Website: apple
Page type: billing-address
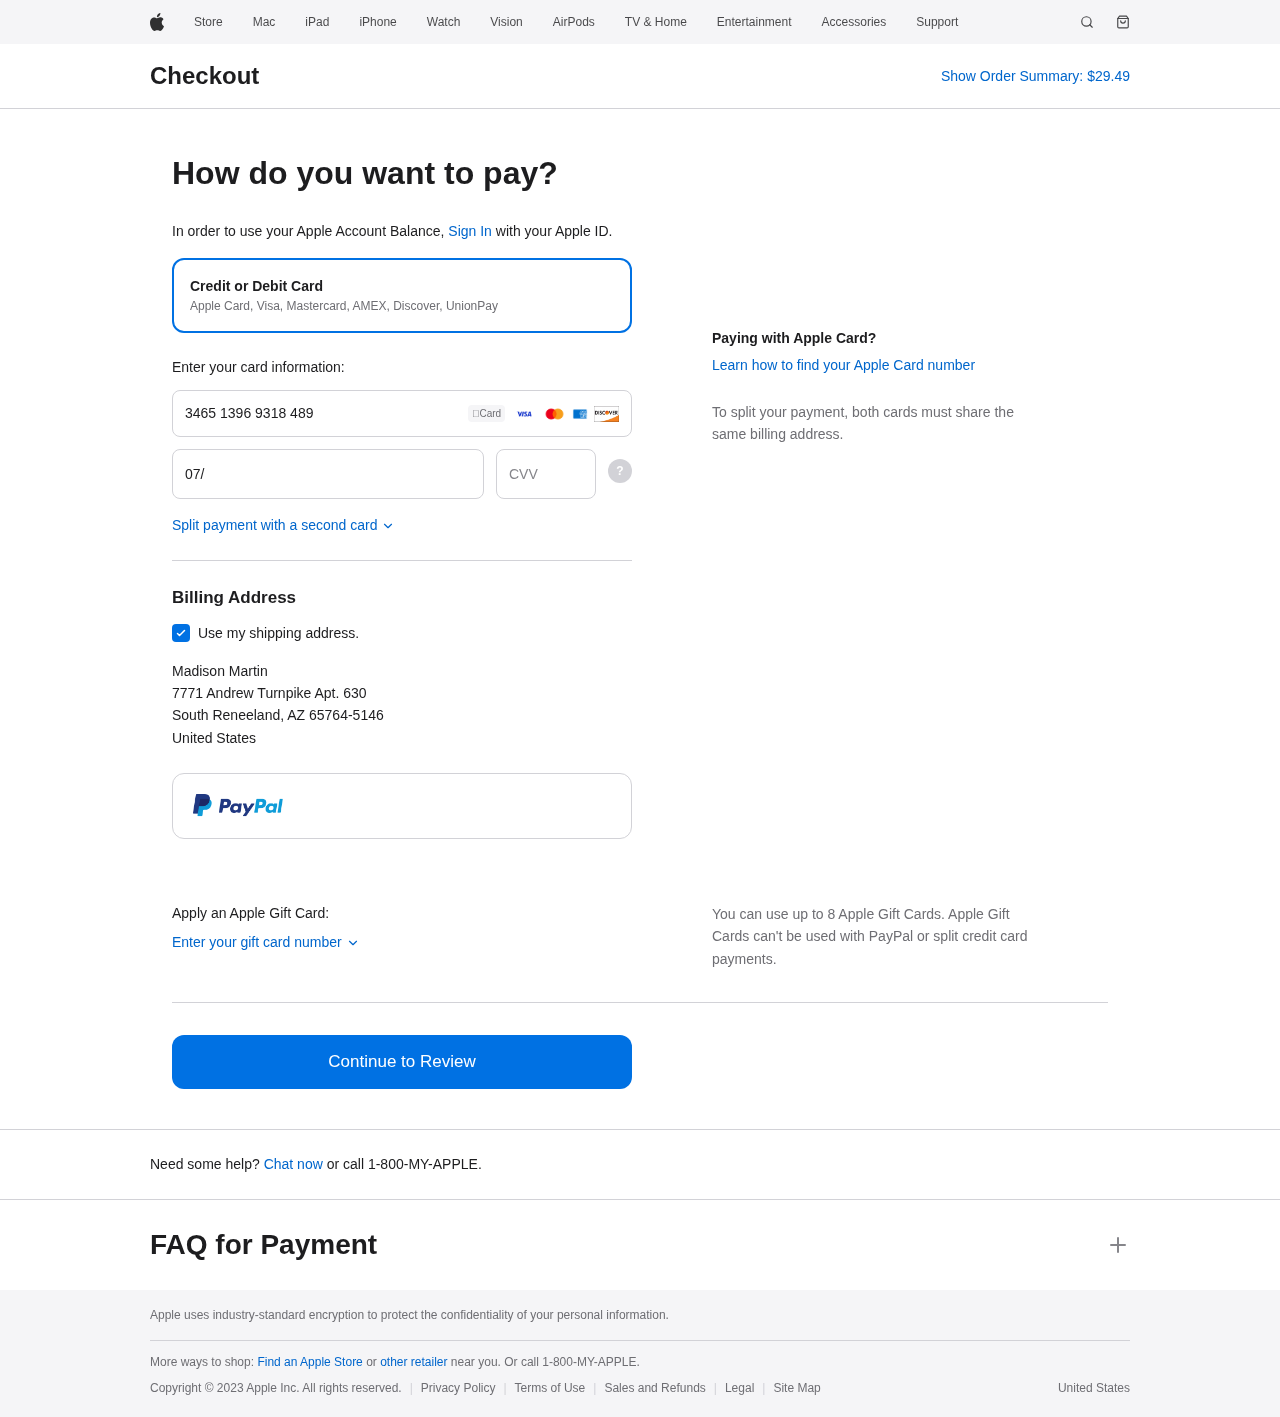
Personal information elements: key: PII_CARD_CVV
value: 4745
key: PII_CARD_EXPIRY
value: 07/30
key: PII_CARD_NUMBER
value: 3465 1396 9318 489
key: PII_CITY
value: South Reneeland
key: PII_COUNTRY
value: United States
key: PII_FULLNAME
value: Madison Martin
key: PII_POSTCODE_FULL
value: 65764-5146
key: PII_STATE_ABBR
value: AZ
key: PII_STREET
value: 7771 Andrew Turnpike Apt. 630
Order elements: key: ORDER_TOTAL
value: $29.49